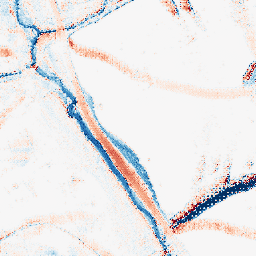
Category: morphological
Decomposition family: morphological_square
Decomposition parameters: operation: average
size: 15
Upsampling method: regularized
Upsampling parameters: scale: 2
lambda_reg: 0.1
Upsampling scale: 2